Interaction volume radius: 10 \u00c5
Interaction volume height: 15 \u00c5
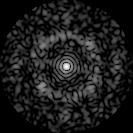
Disorder parameter: 0.7191